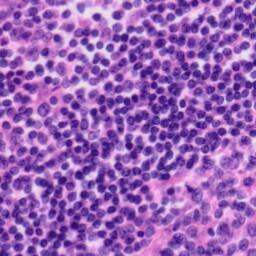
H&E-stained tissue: Tonsil